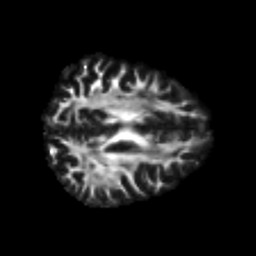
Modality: FA
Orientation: axial
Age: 46
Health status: ill
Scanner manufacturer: philips
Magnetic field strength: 3 T
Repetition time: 9 s
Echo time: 0.127 s